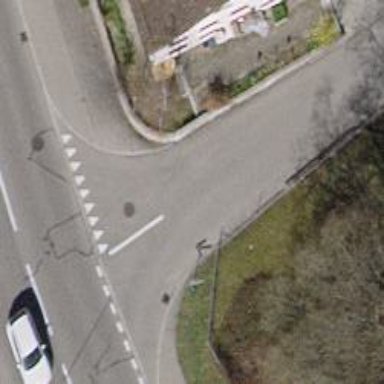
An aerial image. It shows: Unmarked crossing on the road.